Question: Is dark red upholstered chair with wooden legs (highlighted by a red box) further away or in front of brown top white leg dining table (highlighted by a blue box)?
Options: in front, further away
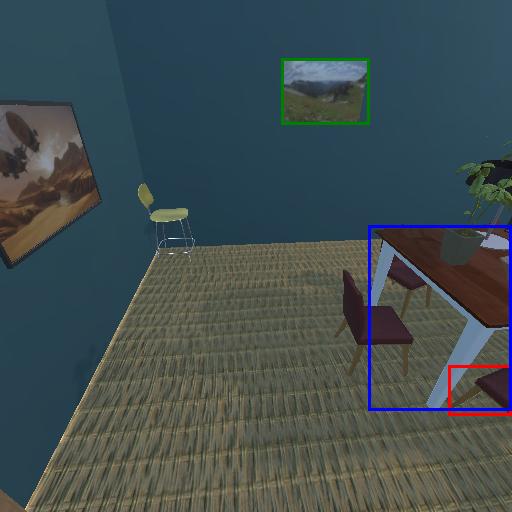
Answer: in front